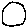
Label: circle